Question: I am creating a table

where combination of all three columns are unique.
How would I create a primary key from all three columns?
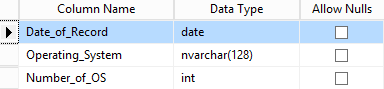
Answer: Hold CTRL and click on each one of the table column definitions. Then, right click and select Set Primary Key